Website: bh-photo
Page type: receipt
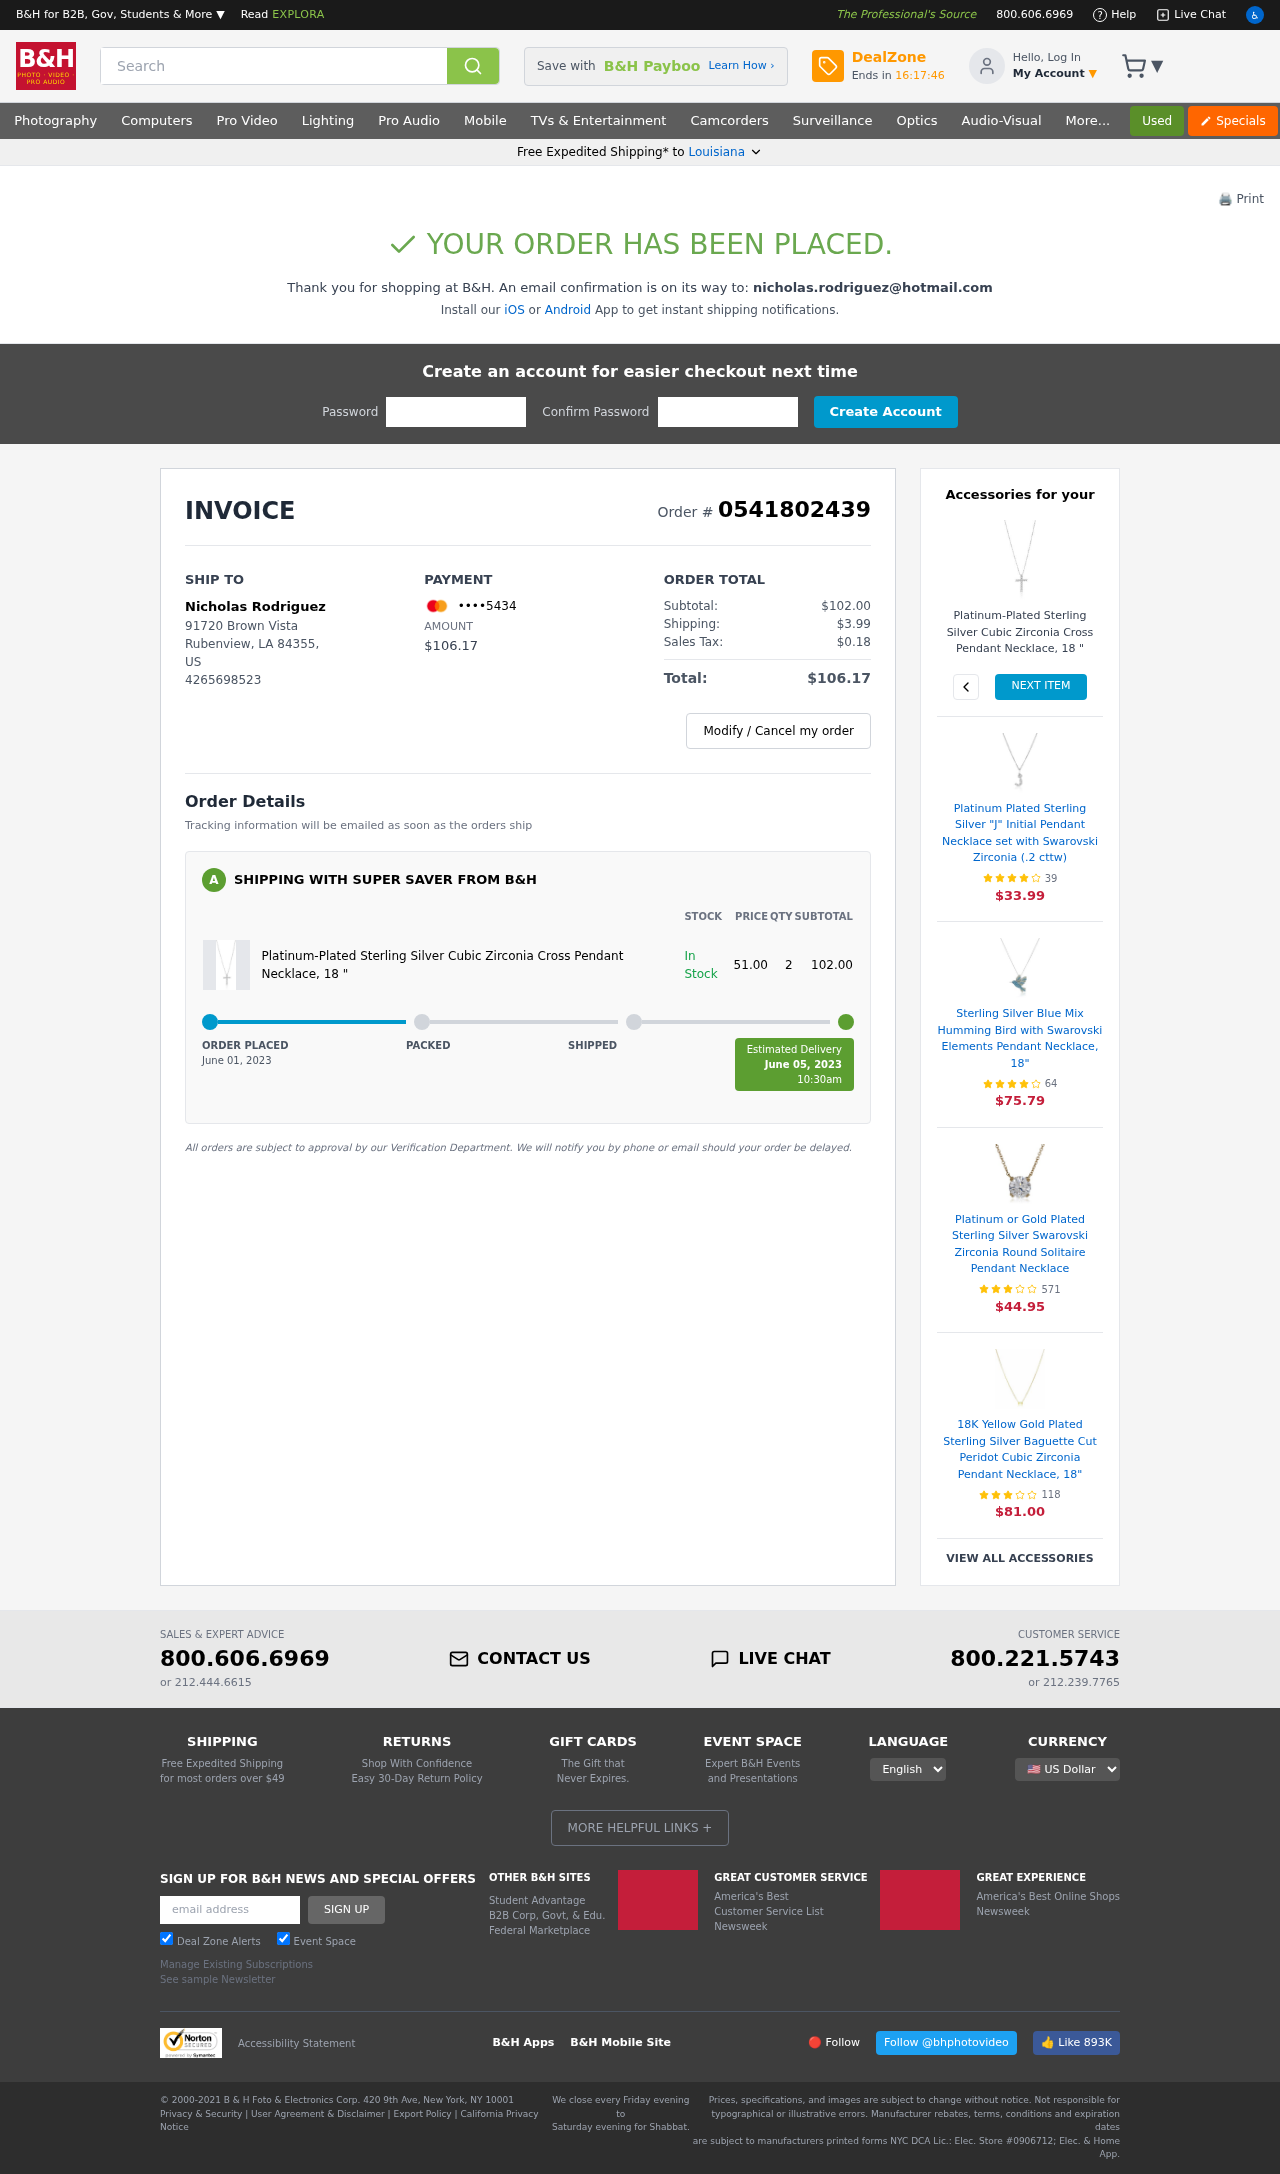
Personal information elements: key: PII_CARD_LAST4
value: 5434
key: PII_CITY
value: Rubenview
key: PII_EMAIL
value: nicholas.rodriguez@hotmail.com
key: PII_FULLNAME
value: Nicholas Rodriguez
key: PII_PHONE
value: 4265698523
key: PII_POSTCODE
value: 84355
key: PII_STATE
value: Louisiana
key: PII_STATE_ABBR
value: LA
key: PII_STREET
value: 91720 Brown Vista
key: PII_COUNTRY_CODE
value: US
Product elements: key: PRODUCT1_NAME
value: Platinum-Plated Sterling Silver Cubic Zirconia Cross Pendant Necklace, 18 "
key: PRODUCT1_PRICE
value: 51
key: PRODUCT1_QUANTITY
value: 2
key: PRODUCT1_NAME2
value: Platinum-Plated Sterling Silver Cubic Zirconia Cross Pendant Necklace, 18 "
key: PRODUCT2_NAME
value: Platinum Plated Sterling Silver "J" Initial Pendant Necklace set with Swarovski Zirconia (.2 cttw)
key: PRODUCT2_NUM_RATINGS
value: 39
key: PRODUCT2_PRICE
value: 33.99
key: PRODUCT3_NAME
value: Sterling Silver Blue Mix Humming Bird with Swarovski Elements Pendant Necklace, 18"
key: PRODUCT3_NUM_RATINGS
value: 64
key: PRODUCT3_PRICE
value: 75.79
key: PRODUCT4_NAME
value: Platinum or Gold Plated Sterling Silver Swarovski Zirconia Round Solitaire Pendant Necklace
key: PRODUCT4_NUM_RATINGS
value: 571
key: PRODUCT4_PRICE
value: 44.95
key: PRODUCT5_NAME
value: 18K Yellow Gold Plated Sterling Silver Baguette Cut Peridot Cubic Zirconia Pendant Necklace, 18"
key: PRODUCT5_NUM_RATINGS
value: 118
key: PRODUCT5_PRICE
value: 81.00
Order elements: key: ORDER_ID
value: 0541802439
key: ORDER_TOTAL
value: $106.17
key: ORDER_SUBTOTAL
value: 102.00
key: ORDER_SUBTOTAL
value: $102.00
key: ORDER_SHIPPING_COST
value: $3.99
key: ORDER_TAX
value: $0.18
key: ORDER_DATE
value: June 01, 2023
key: ORDER_DELIVERY_DATE
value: June 05, 2023
Search elements: key: HEADER_SEARCH
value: Search